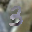
Label: 3